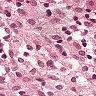
Metastatic tissue present: no